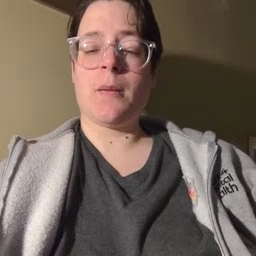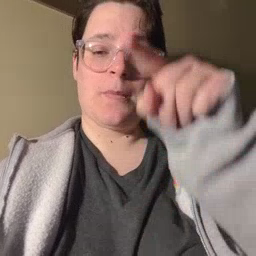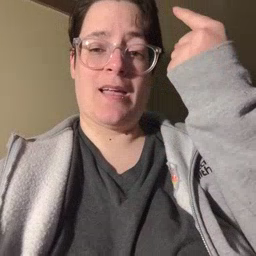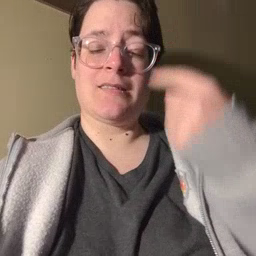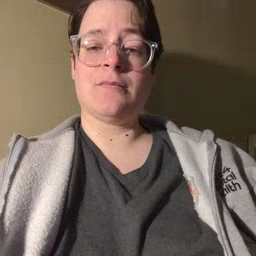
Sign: black